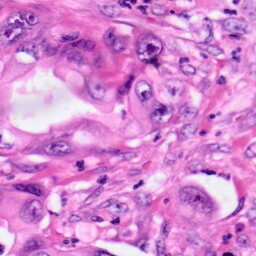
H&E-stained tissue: Pancreatic